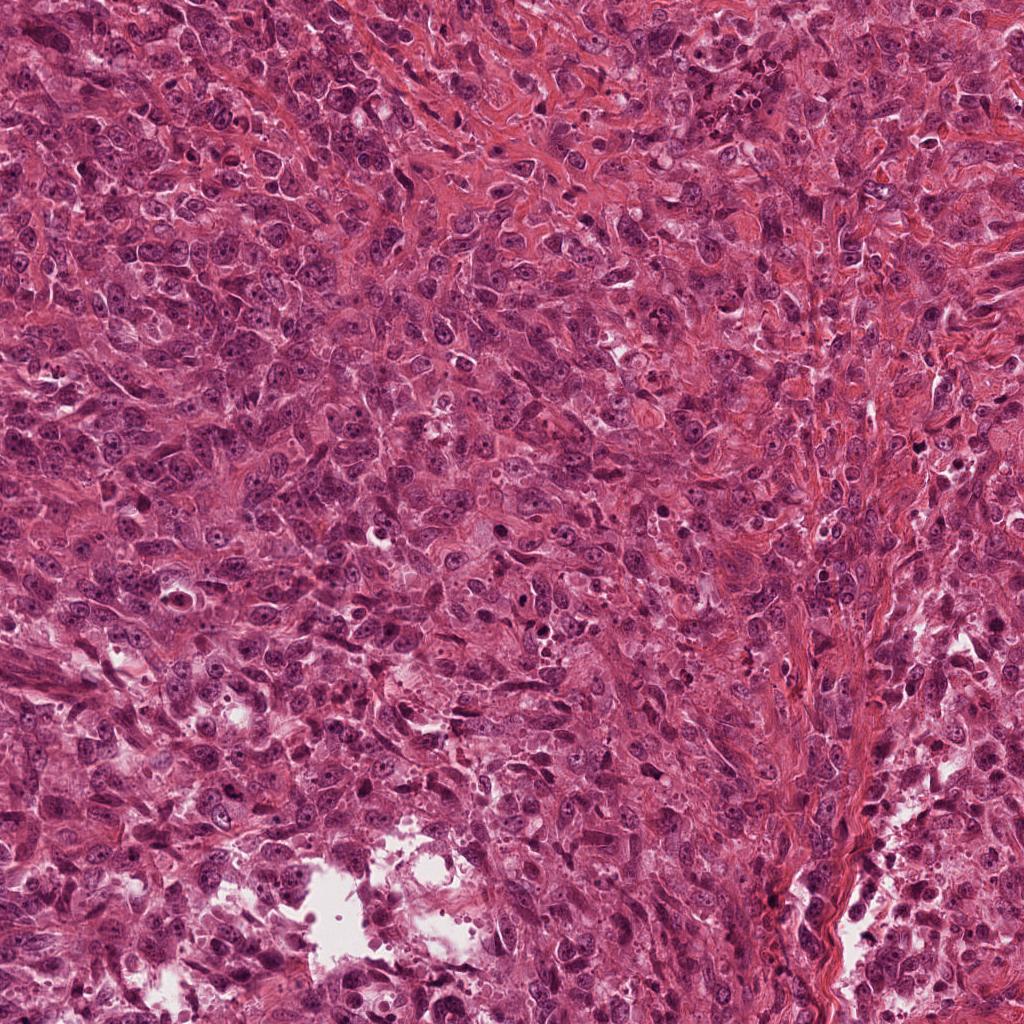
Label: Viable